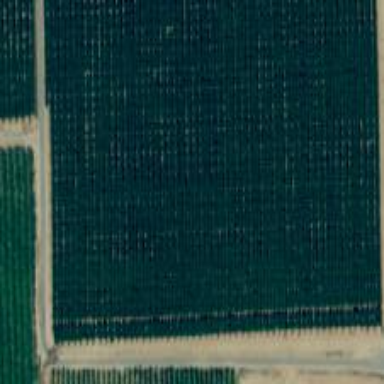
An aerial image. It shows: Orchard.